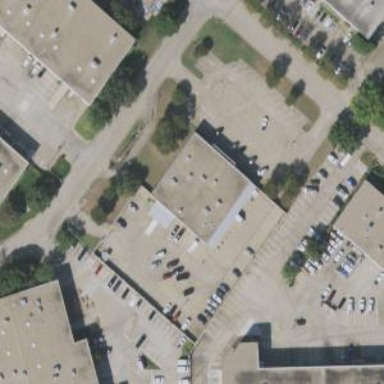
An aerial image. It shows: Public building housing post office.